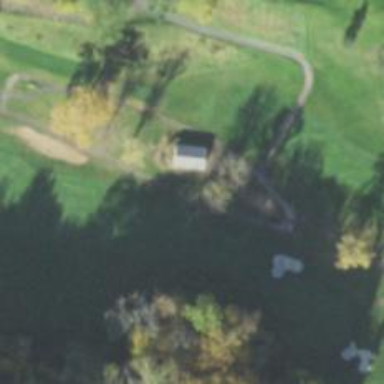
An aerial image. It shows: Path for both roads and golfers.